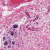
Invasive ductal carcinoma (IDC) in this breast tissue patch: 0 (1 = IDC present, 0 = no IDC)